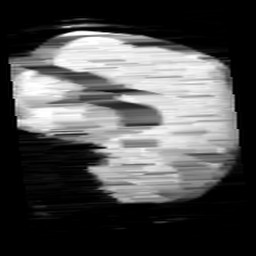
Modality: minIP
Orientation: sagittal
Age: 9
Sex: female
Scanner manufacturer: siemens
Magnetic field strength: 3 T
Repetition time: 0.027 s
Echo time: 0.02 s